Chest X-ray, AP view. Patient: 54 years old, sex M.
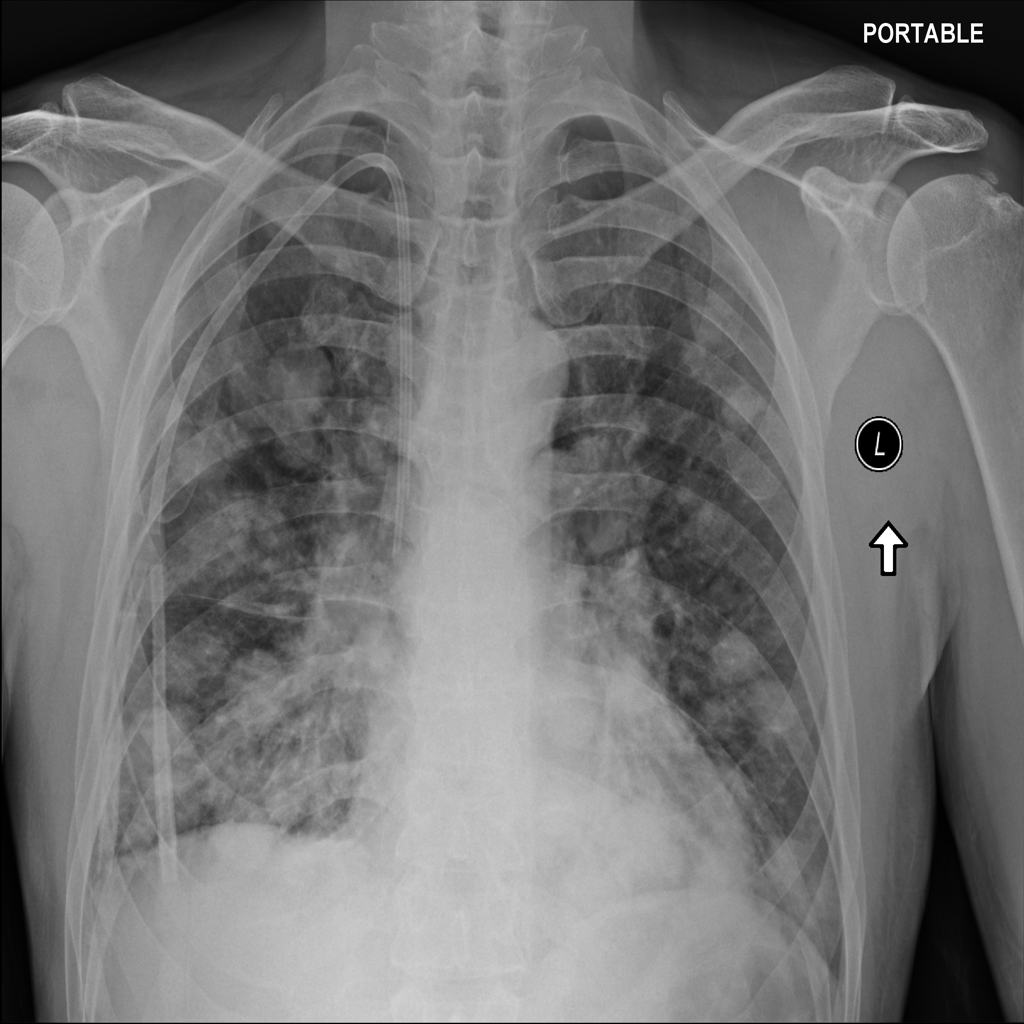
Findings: No Finding